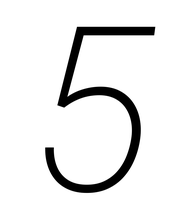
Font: Roboto-Italic_ExtraLight_Italic